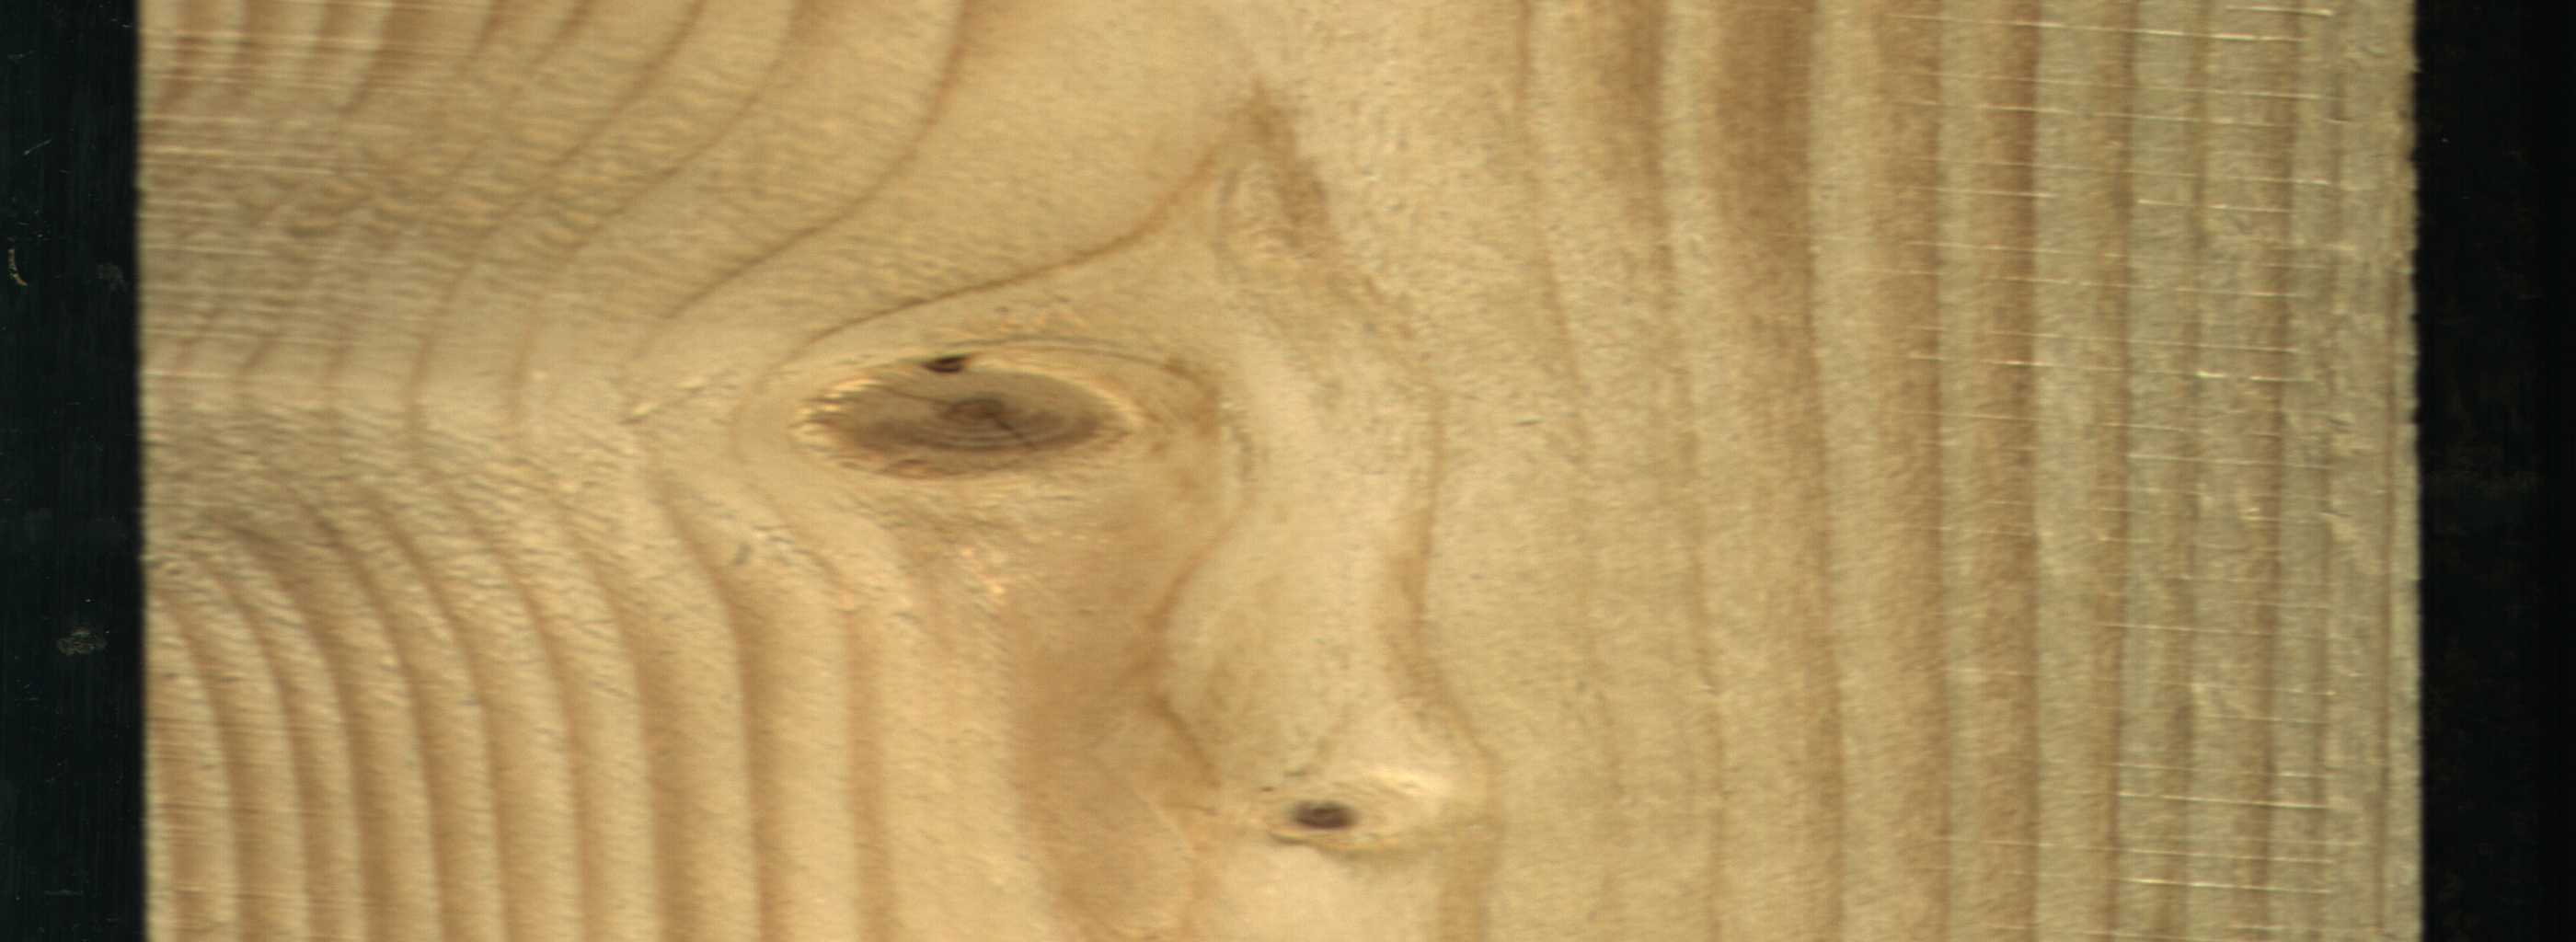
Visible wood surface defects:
Live_Knot
Live_Knot